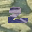
Label: 2